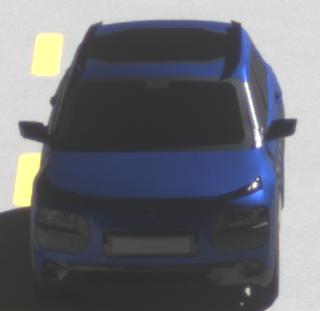
Make: Citroen
Model: C4 Cactus PureTech 75
Detailed model: C4 Cactus
Model produced from: 2014/09
Model produced until: 2015/03
Doors: 5
Color: blue
Road condition: dry road
Daytime: morning or afternoon
Contrast: high contrast